Field crop: maize
Growth stage: 2
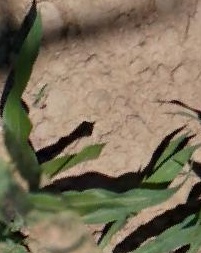
Species: maize